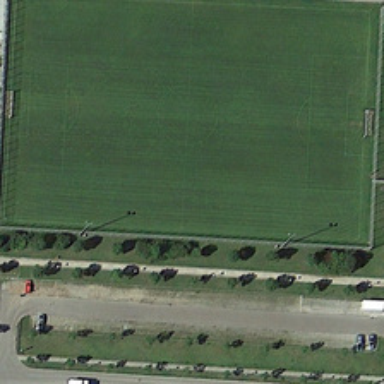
The playground consists of a red track and a green football field .